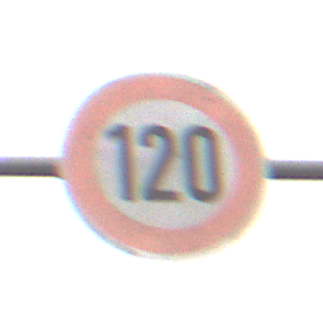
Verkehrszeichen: Geschwindigkeit120
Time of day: MorningAfternoon
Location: Outdoor (Nature)
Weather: Overcast
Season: NotSpecified
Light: Natural